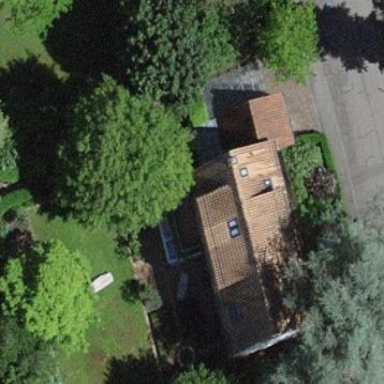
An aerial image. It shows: Detached building with gabled roof.